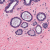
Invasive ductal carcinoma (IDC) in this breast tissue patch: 0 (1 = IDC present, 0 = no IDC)